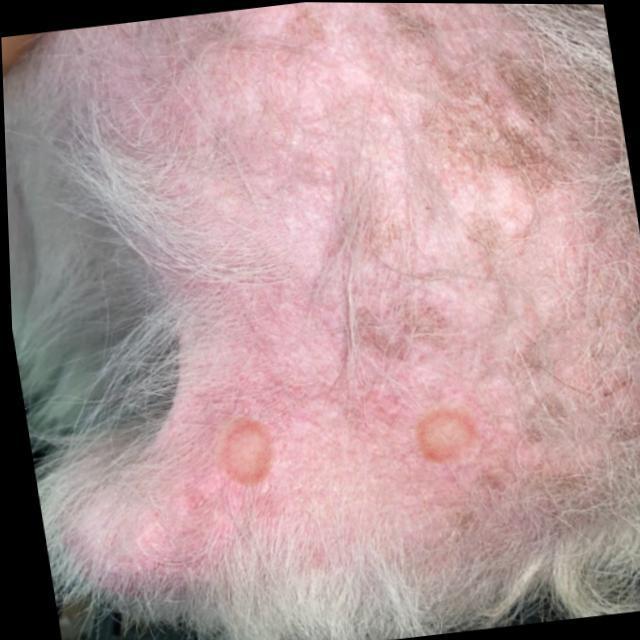
Canine ringworm (Dermatophytosis) — fungal infection caused by Microsporum or Trichophyton. Presents with circular alopecia, scaling, crusting, and broken hairs.